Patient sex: M
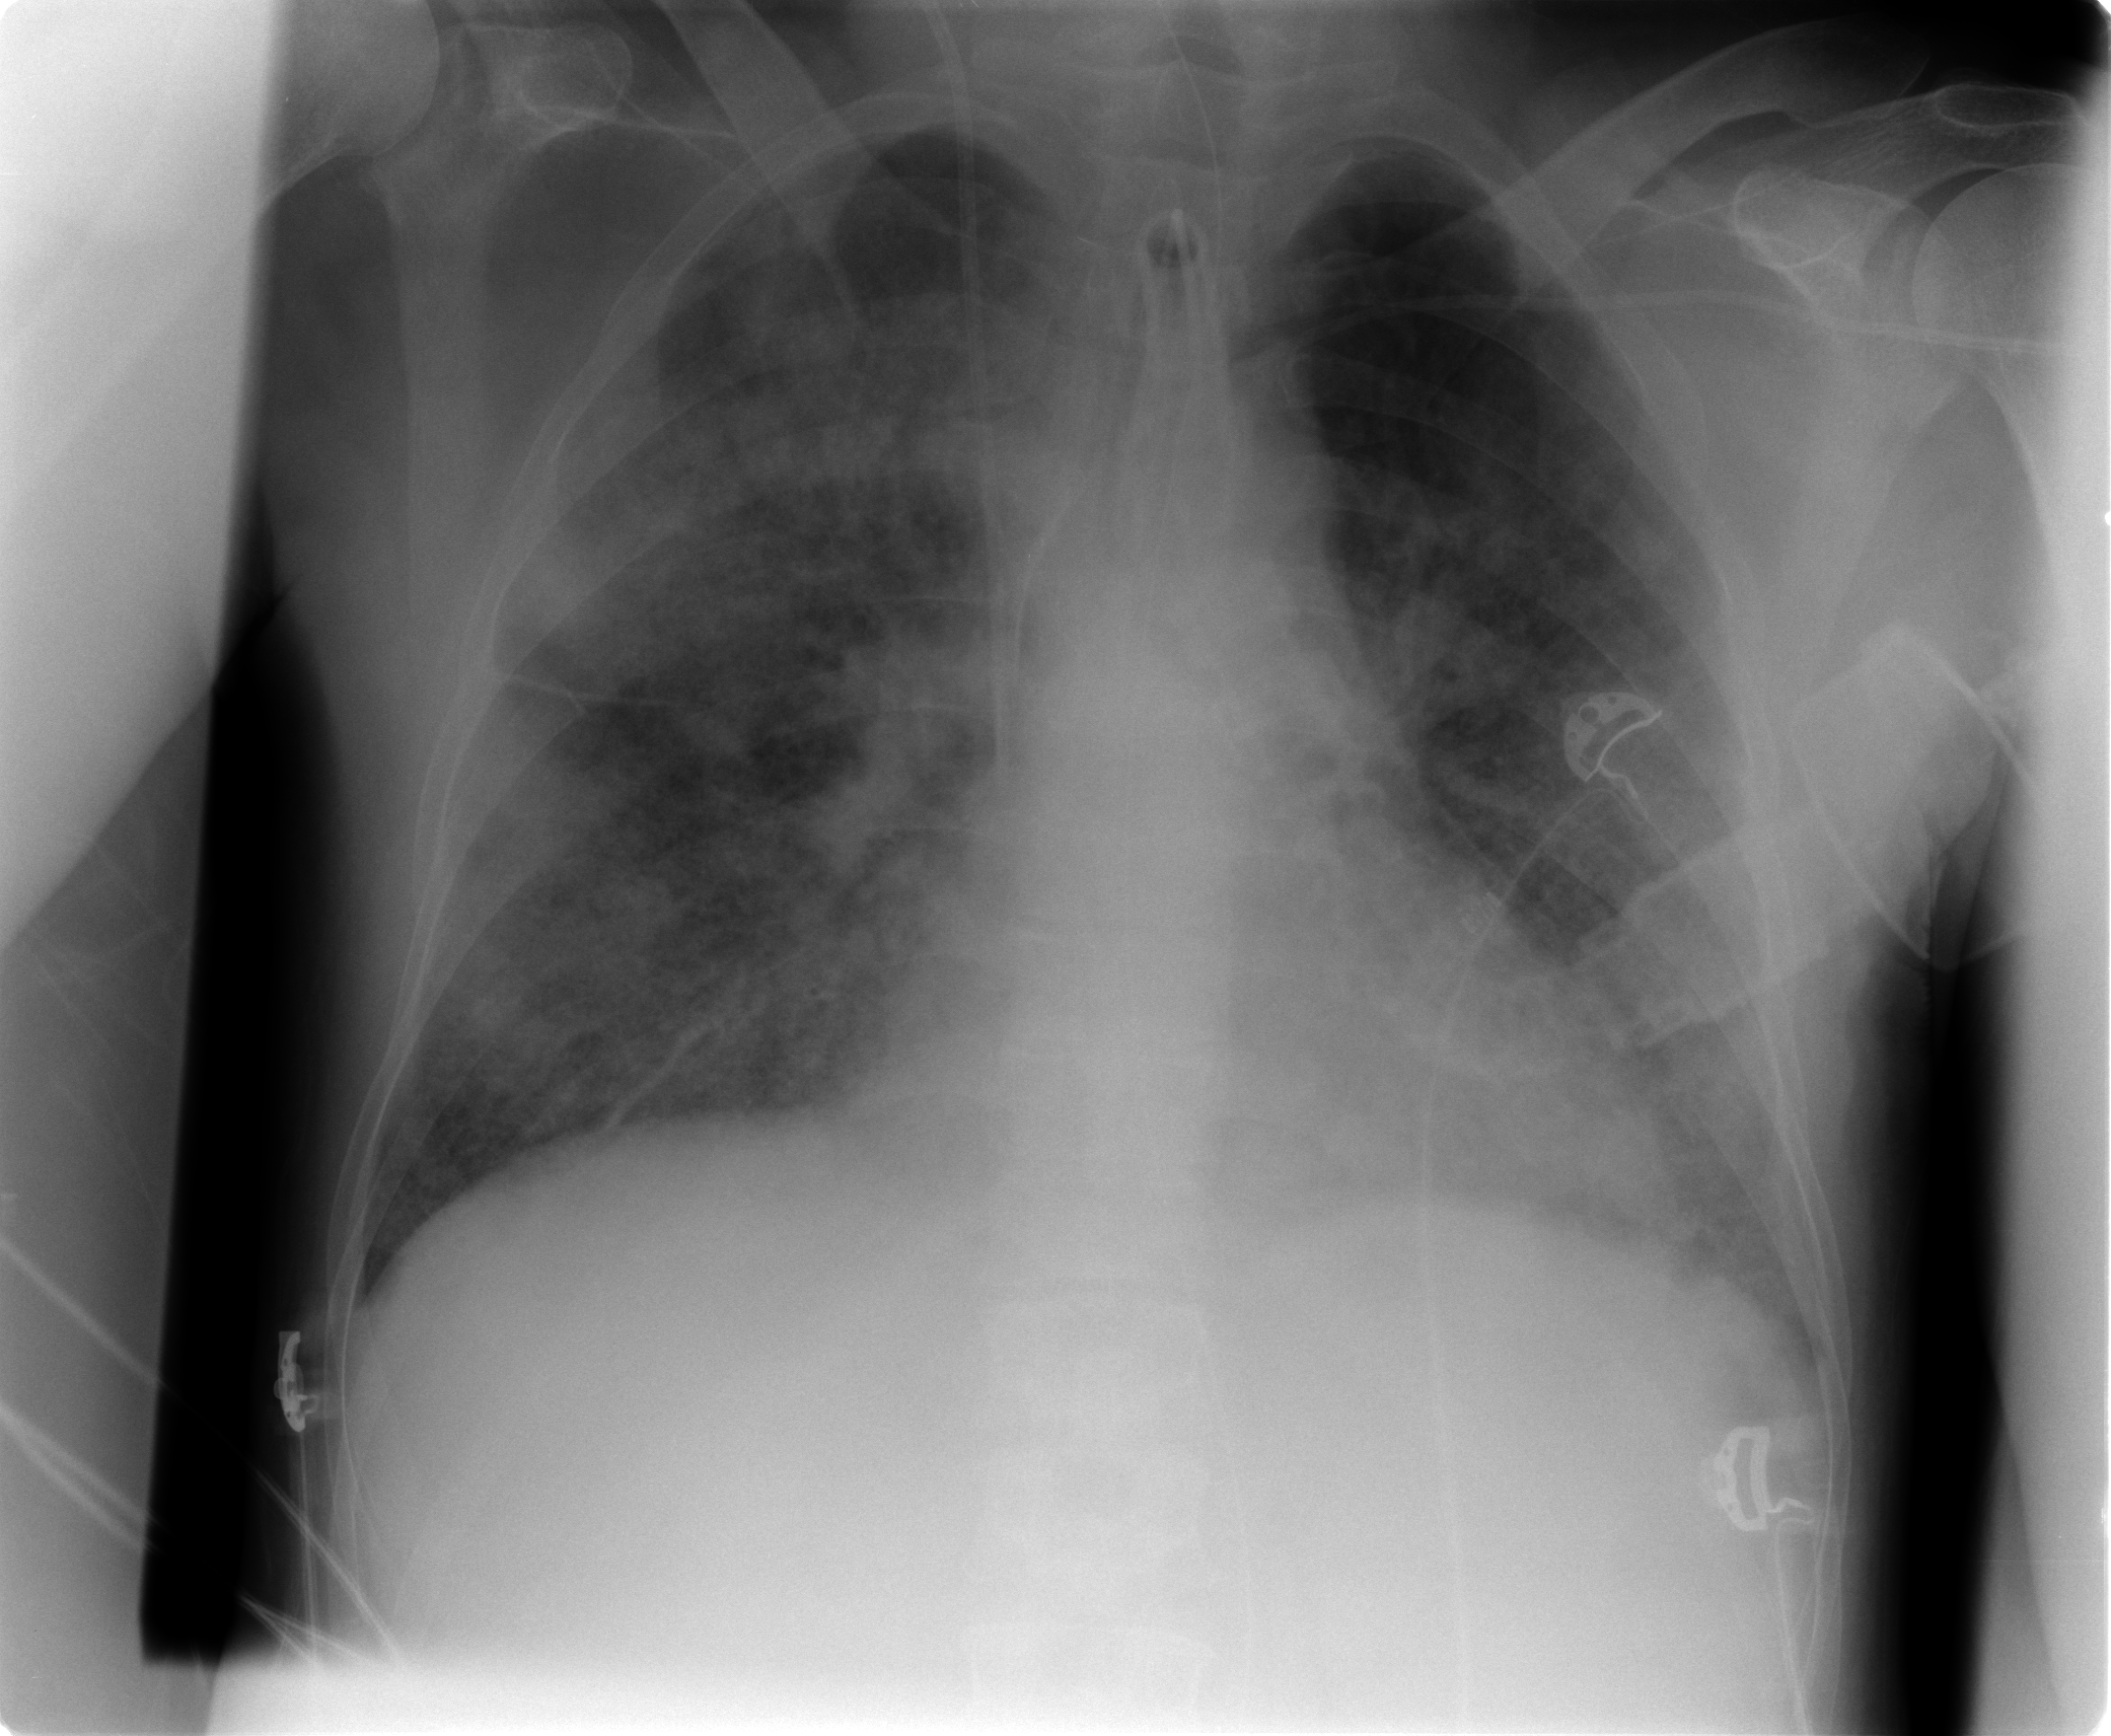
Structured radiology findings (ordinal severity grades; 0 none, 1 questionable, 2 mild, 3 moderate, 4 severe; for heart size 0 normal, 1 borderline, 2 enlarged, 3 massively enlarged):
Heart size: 0
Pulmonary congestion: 3
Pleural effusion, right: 0
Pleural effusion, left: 1
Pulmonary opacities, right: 3
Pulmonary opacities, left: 3
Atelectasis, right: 0
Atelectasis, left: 0